Interaction volume radius: 5 \u00c5
Interaction volume height: 15 \u00c5
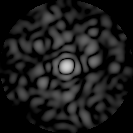
Disorder parameter: 0.7751